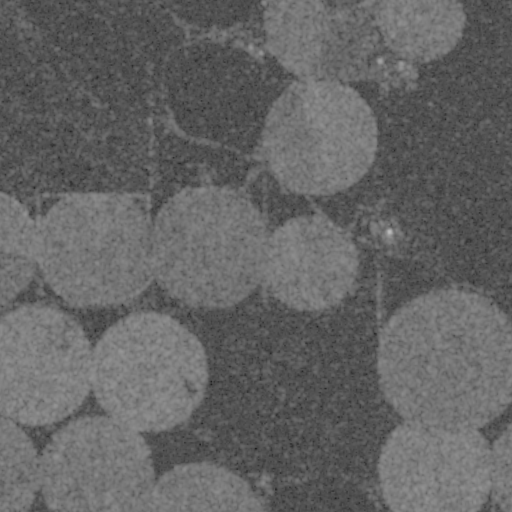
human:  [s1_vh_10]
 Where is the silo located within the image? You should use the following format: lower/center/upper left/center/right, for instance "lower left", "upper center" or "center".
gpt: The silo is located in the upper right of the image.
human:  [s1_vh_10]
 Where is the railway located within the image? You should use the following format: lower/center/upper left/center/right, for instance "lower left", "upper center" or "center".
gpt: The railway is located in the upper right of the image.
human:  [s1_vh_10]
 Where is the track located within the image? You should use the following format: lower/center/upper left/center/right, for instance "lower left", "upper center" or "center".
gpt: There is no track in the image.

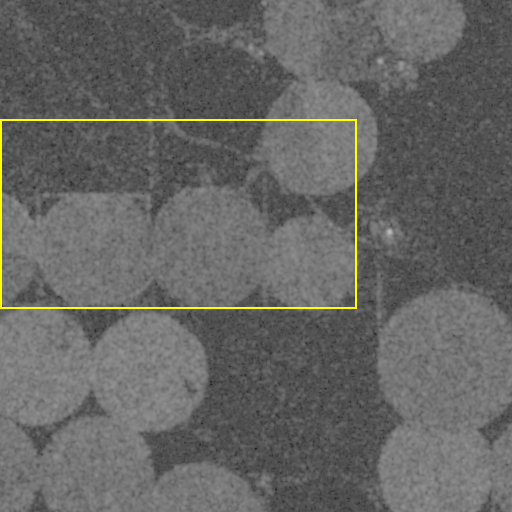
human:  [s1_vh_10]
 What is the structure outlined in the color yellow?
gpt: The structure outlined in yellow is a crop field.
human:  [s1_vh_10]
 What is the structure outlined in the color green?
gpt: There is no green outline.